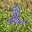
Label: 2